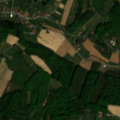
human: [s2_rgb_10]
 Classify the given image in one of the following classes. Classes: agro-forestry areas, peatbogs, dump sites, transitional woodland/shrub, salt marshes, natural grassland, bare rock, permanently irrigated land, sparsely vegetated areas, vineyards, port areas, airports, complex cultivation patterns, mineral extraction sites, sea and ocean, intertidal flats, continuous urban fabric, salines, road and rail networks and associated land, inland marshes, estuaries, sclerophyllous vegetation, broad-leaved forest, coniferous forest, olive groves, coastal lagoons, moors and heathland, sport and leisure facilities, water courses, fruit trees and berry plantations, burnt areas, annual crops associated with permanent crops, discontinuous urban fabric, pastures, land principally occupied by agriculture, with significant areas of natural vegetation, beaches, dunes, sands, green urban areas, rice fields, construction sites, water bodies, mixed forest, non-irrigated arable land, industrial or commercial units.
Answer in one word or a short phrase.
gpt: discontinuous urban fabric, non-irrigated arable land, complex cultivation patterns, land principally occupied by agriculture, with significant areas of natural vegetation, broad-leaved forest